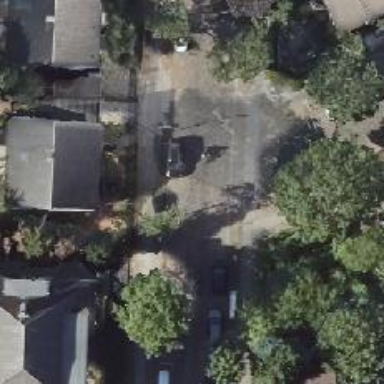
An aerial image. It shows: Residential road.